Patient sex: M
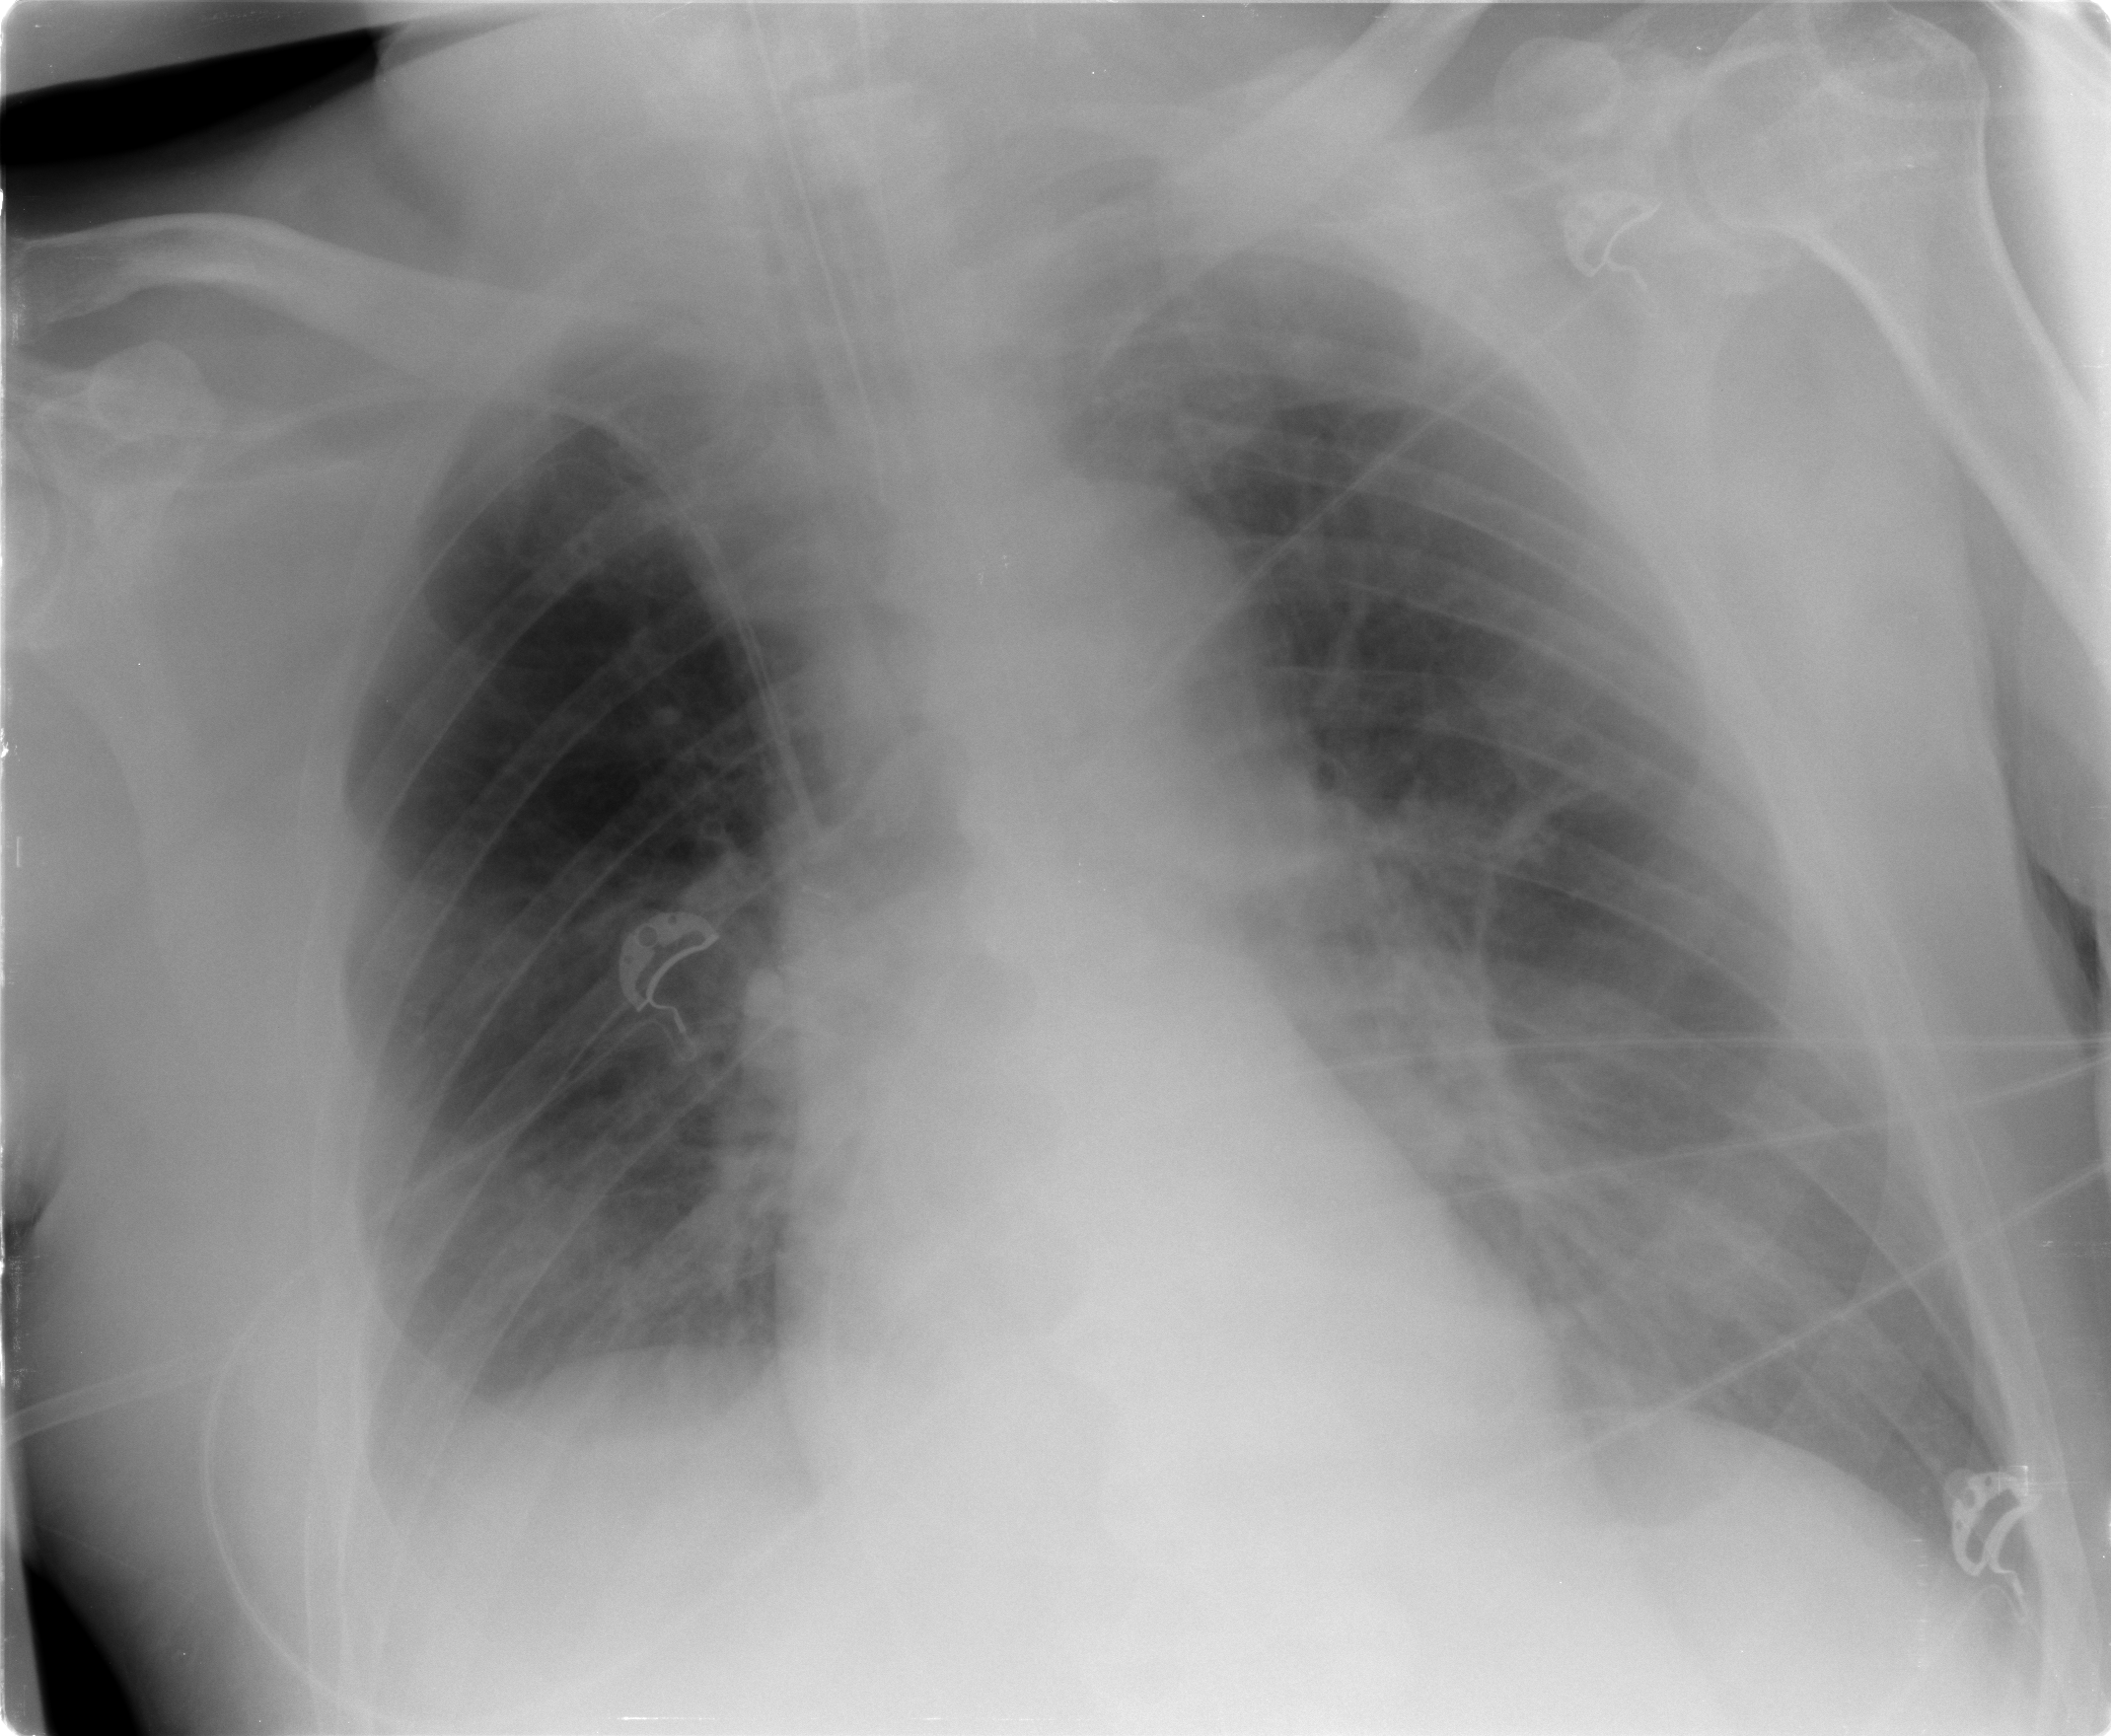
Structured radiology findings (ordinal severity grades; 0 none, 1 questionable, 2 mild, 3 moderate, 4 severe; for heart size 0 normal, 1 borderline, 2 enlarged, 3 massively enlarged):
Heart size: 0
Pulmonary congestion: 2
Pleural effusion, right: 2
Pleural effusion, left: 0
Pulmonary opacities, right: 2
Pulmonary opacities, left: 0
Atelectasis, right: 2
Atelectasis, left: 2